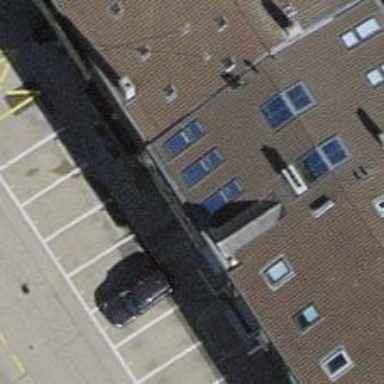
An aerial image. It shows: Restaurant.